Field crop: maize
Growth stage: 1
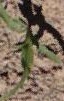
Species: maize